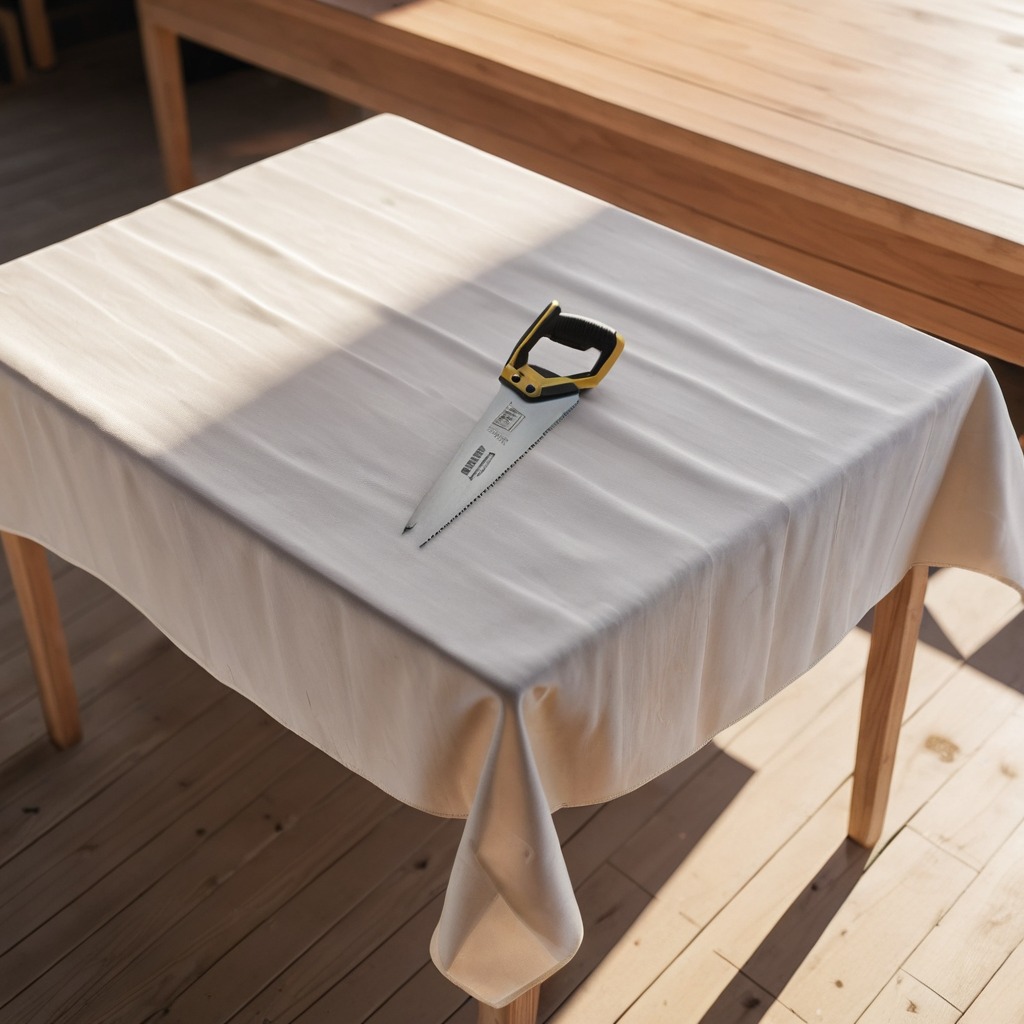
A metal saw is lying on a wooden table in an outdoor workshop during daytime bright natural light soft shadows worn but beneath the cloth.